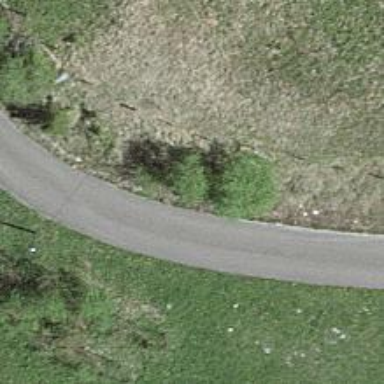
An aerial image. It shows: Unclassified road with smooth asphalt surface. The road has high-quality grade 1 tracktype.